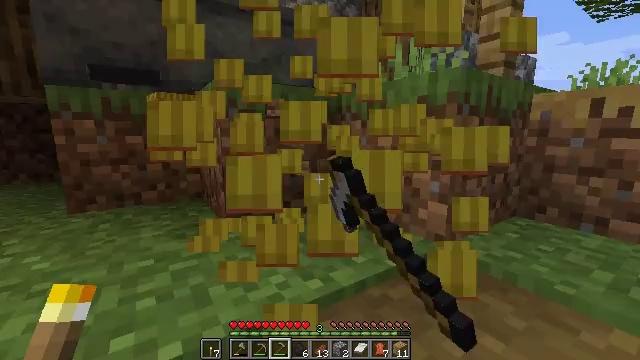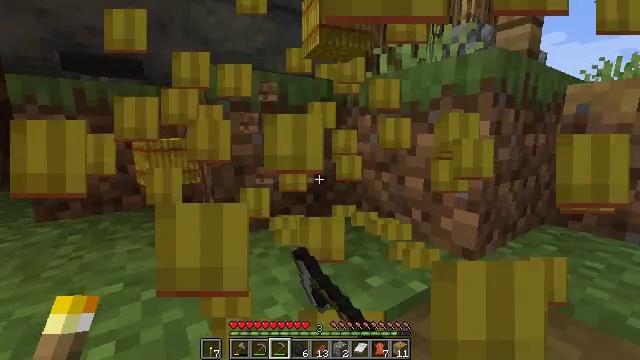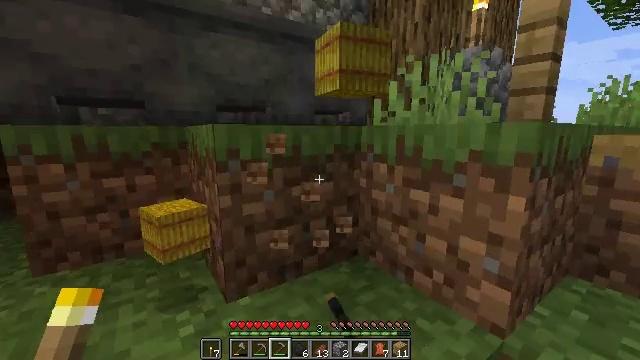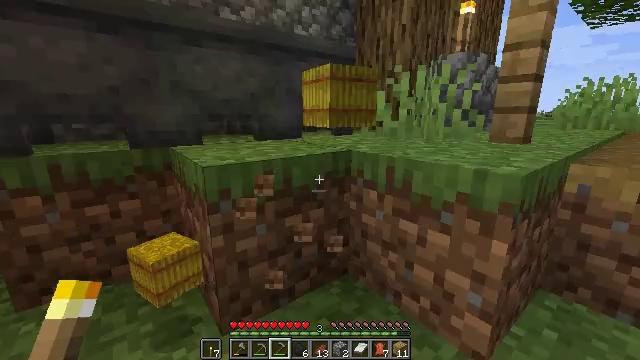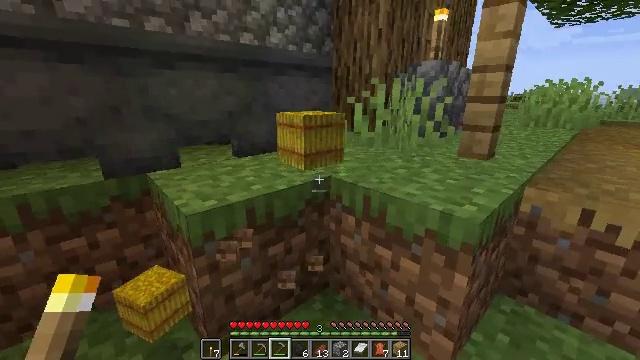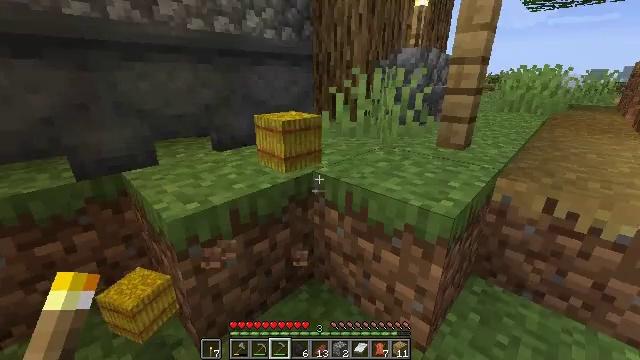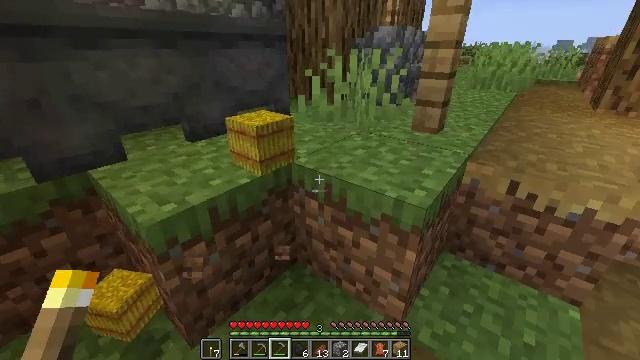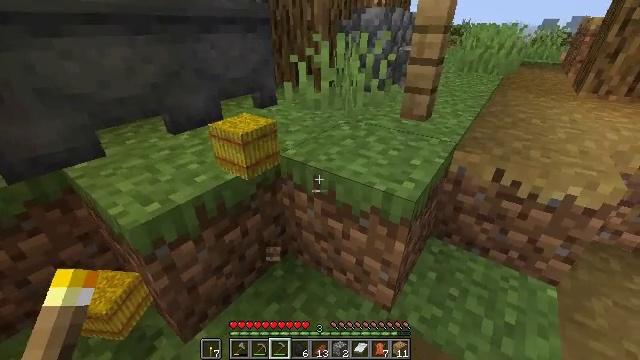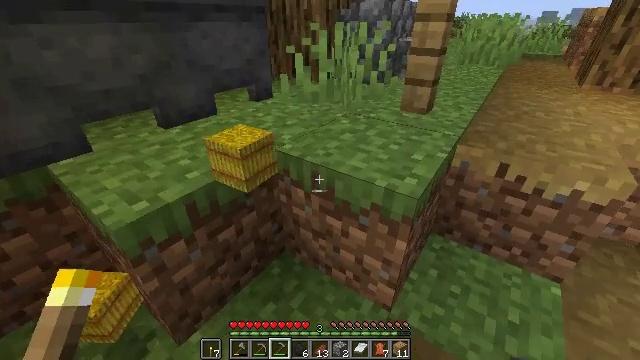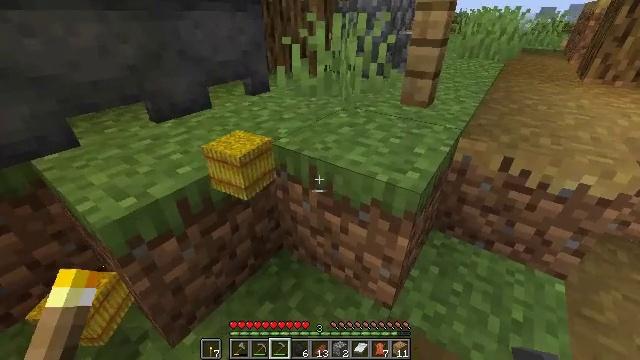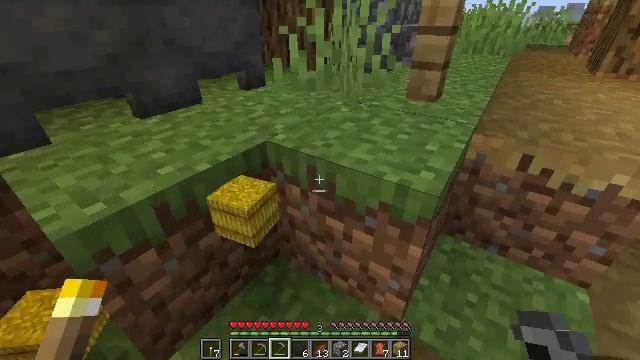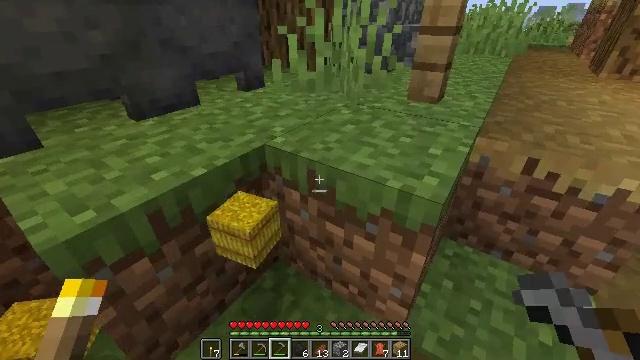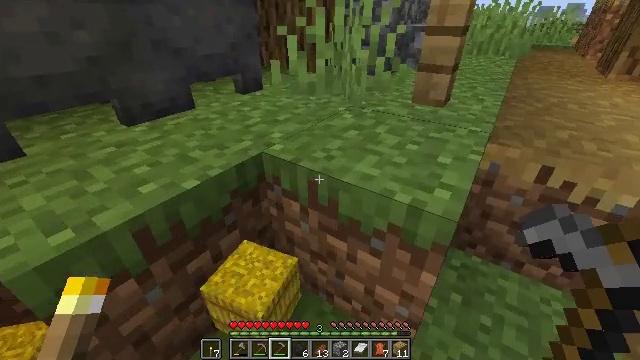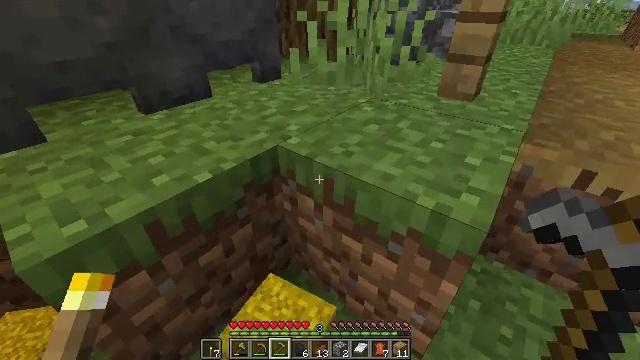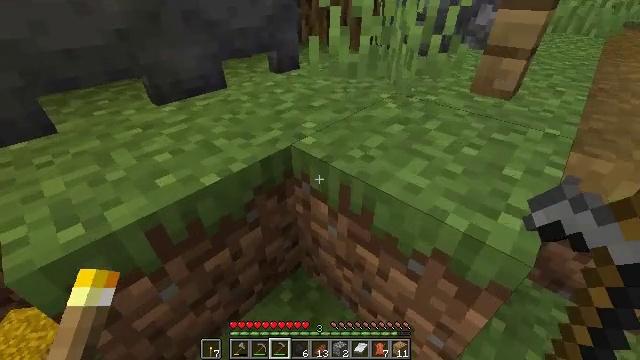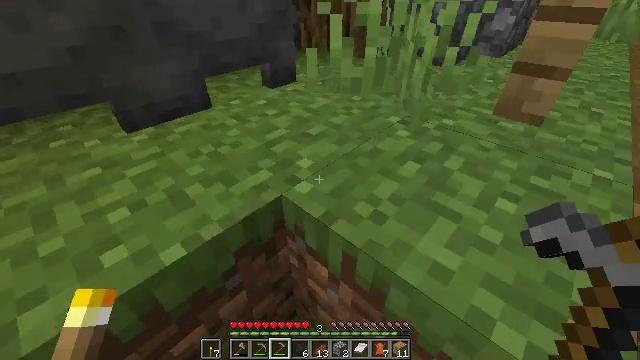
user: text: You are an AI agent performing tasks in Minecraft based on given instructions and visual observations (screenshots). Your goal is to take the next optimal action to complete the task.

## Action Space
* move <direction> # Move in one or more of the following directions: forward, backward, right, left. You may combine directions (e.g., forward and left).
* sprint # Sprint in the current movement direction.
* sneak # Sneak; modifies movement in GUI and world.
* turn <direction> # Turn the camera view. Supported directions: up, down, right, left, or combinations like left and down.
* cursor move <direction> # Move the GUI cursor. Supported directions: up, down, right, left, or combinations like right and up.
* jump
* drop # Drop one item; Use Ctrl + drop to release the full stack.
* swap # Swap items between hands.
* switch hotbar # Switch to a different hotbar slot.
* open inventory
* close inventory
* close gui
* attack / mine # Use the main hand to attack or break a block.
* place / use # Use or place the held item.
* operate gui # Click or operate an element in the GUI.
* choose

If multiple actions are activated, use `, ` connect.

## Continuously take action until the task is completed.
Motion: motion action
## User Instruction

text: Trim the tree by mining oak leaves.
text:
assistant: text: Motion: move forward, attack / mine
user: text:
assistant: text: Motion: move forward, attack / mine, jump
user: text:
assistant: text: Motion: move forward, turn right and down, jump
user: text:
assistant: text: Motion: move forward, turn right and down, jump
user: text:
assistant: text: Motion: move forward, turn right and down, jump
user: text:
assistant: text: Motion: move forward, turn right and down
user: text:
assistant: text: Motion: move forward, turn right and down
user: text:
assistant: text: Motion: move forward, turn down
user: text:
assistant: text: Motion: move forward
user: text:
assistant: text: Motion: no_op
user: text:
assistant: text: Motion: no_op
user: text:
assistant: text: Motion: move forward
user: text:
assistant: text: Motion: move forward, turn left and down
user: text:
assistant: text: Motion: move forward, turn left and down
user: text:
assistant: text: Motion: move forward
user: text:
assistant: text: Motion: move forward, jump
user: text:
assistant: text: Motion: move forward, turn up, jump
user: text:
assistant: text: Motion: move forward, turn right and up, jump
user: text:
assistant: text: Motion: move forward, turn right and up, jump
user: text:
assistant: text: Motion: move forward, turn right and up, jump
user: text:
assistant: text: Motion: move forward, turn right and up
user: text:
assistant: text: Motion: move forward, turn right and up
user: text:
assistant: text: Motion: move forward
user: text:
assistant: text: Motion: move forward
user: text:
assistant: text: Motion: move forward and move right, turn right and up
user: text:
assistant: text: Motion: move forward and move right
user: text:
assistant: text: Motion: move forward and move right
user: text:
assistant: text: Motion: move forward and move right
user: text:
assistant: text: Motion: move forward
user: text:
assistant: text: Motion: move forward